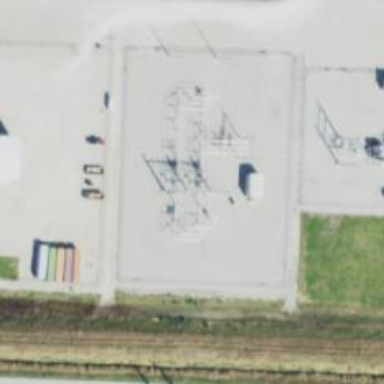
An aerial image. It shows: Power tower.